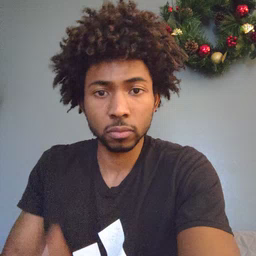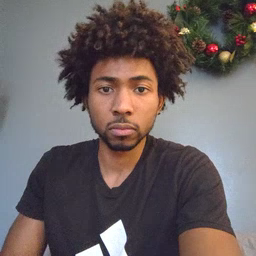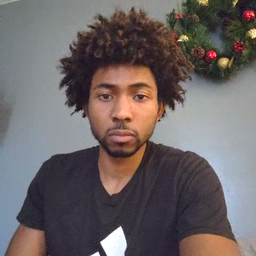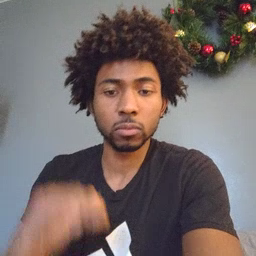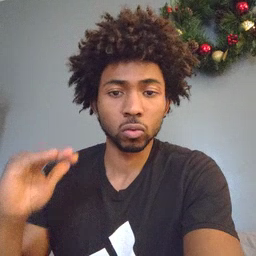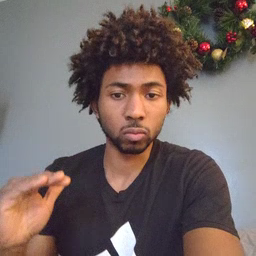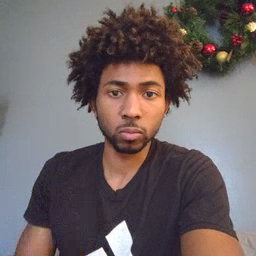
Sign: child